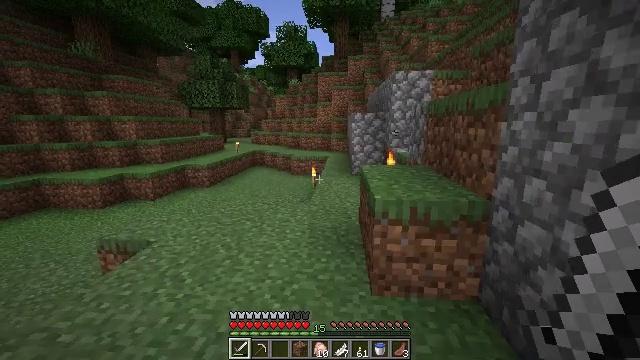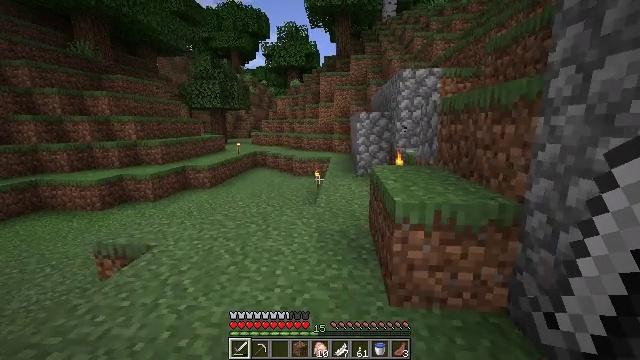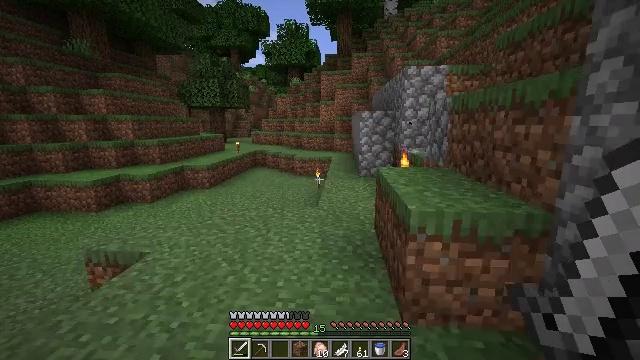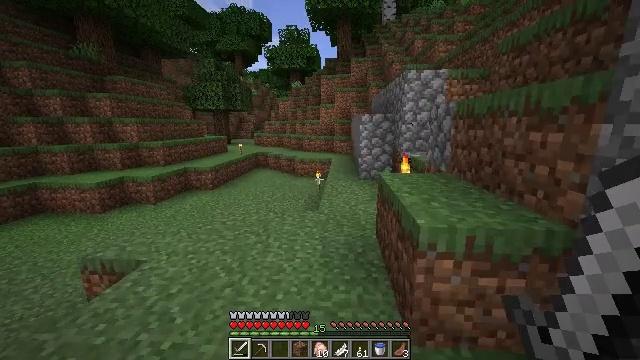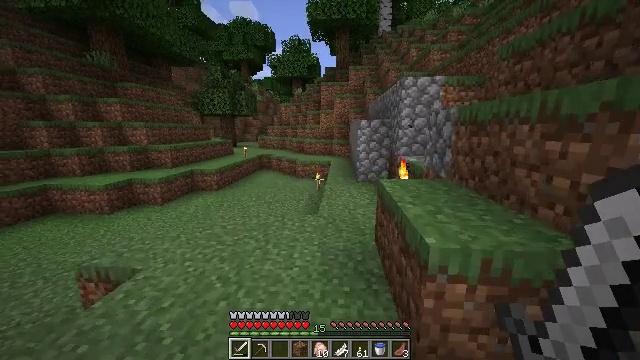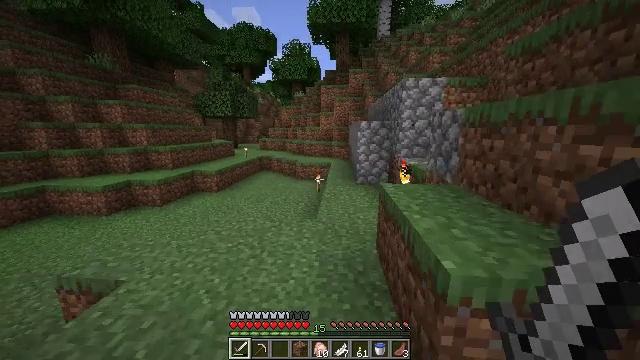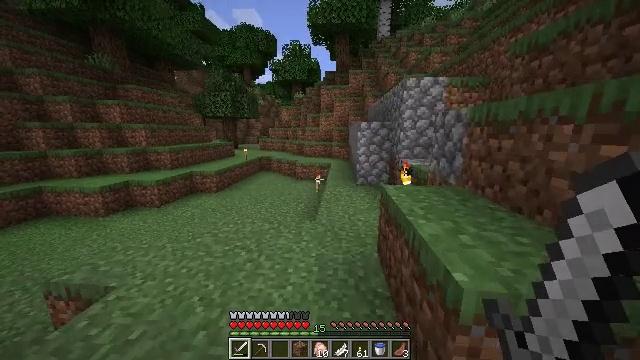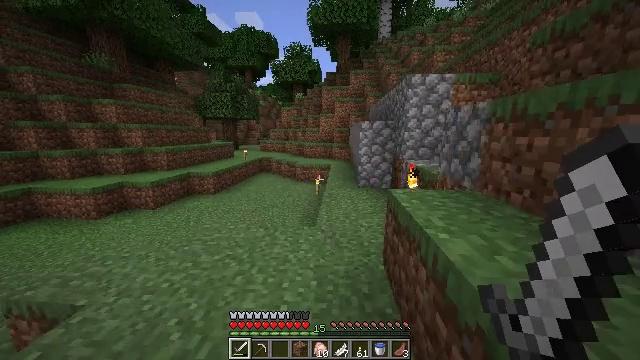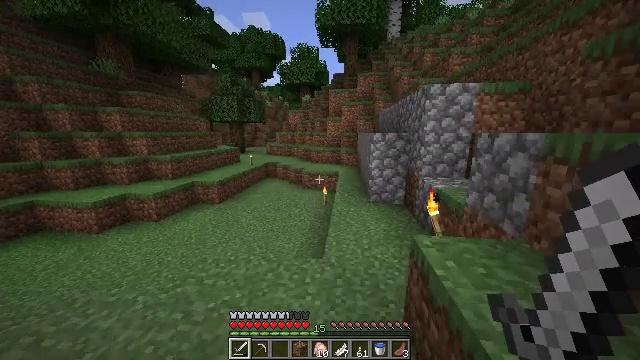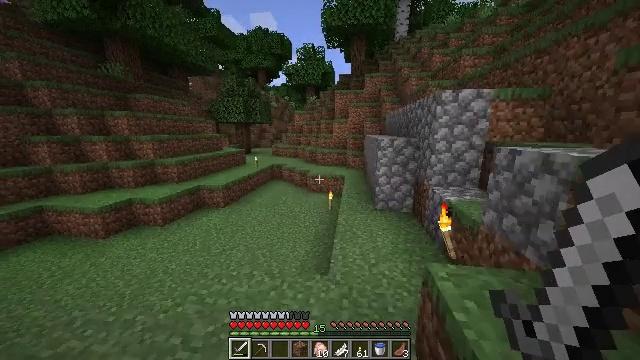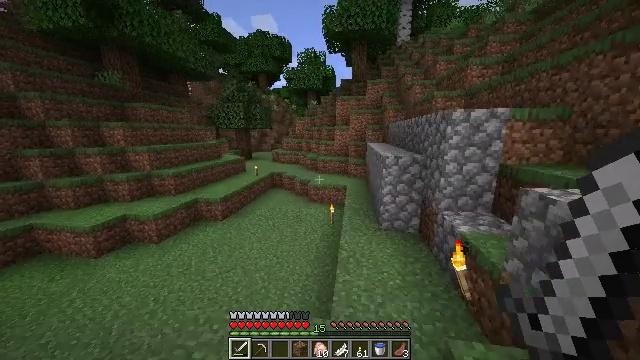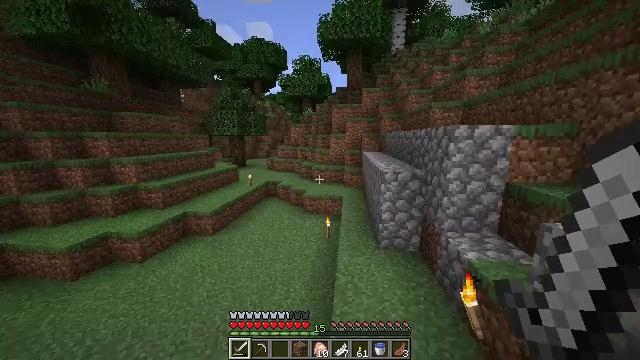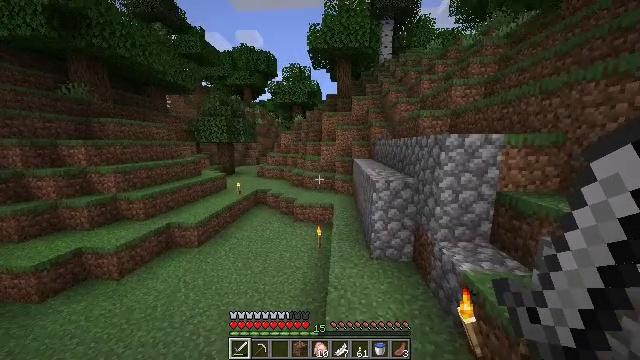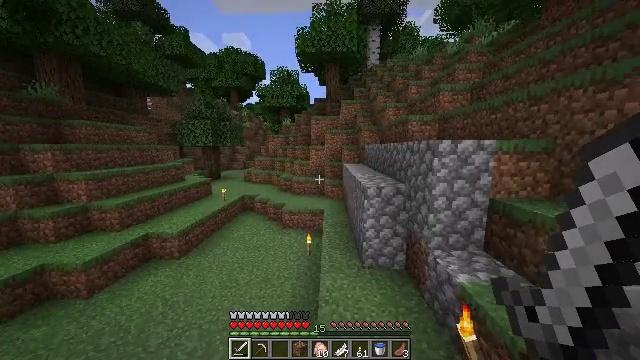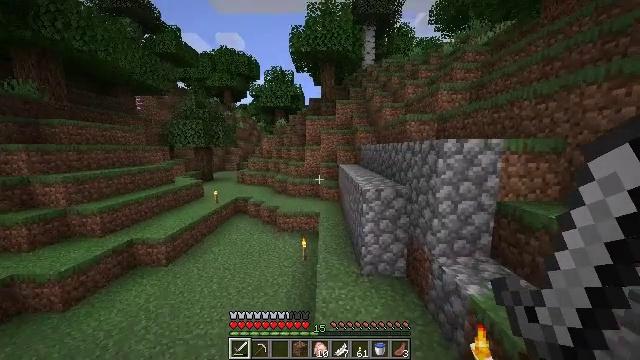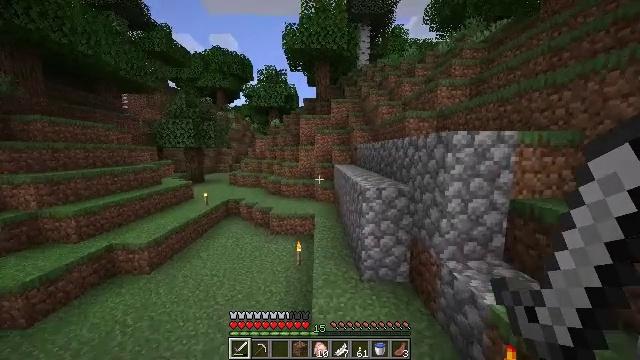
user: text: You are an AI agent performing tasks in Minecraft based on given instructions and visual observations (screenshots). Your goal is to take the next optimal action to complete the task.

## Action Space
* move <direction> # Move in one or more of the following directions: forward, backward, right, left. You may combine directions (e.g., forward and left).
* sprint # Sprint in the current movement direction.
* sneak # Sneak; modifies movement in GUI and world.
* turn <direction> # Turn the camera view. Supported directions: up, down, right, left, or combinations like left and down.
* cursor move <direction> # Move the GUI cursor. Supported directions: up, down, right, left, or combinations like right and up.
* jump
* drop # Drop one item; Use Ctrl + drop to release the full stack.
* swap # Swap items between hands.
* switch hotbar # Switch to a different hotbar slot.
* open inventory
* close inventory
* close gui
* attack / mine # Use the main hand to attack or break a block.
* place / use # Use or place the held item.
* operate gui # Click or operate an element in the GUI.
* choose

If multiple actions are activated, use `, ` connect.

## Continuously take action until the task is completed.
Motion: motion action
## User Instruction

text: Mine sand by the water.
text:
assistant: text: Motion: move forward
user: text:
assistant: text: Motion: move forward, sprint
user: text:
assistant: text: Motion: move forward, sprint
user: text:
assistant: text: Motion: move forward, sprint
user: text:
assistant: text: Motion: move forward, sprint
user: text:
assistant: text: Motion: move forward, sprint
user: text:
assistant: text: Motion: move forward, sprint
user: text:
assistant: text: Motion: move forward, sprint, turn left, jump
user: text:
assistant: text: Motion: move forward, sprint, turn left, jump
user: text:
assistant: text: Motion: move forward, sprint, jump
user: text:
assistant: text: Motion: move forward, sprint, turn right and up, jump
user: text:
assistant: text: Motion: move forward, sprint, turn right and up, jump
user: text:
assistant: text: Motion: move forward, sprint, turn right, jump
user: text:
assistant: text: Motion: move forward, sprint, turn right, jump
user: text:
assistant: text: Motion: move forward, sprint, turn right, jump
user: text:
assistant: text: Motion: move forward, sprint, jump
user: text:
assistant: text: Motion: move forward, sprint, jump
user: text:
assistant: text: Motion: move forward, sprint, turn right and up, jump
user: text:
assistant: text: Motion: move forward, sprint, turn right and up, jump
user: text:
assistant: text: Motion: move forward, sprint, turn right, jump
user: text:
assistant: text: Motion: move forward, sprint, turn right, jump
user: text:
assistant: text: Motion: move forward, sprint, jump
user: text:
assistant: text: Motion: move forward, sprint, jump
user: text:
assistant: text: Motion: move forward, sprint, jump
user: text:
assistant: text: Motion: move forward, sprint, jump
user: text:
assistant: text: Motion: move forward, sprint, turn left
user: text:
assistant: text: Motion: move forward, sprint, turn left
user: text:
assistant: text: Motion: move forward, sprint, turn left and up
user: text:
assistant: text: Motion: move forward, sprint
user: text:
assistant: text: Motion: move forward, sprint